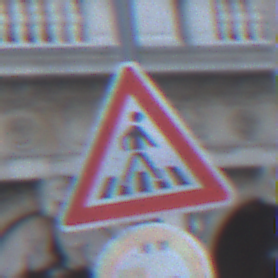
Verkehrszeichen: FussgaengerueberwegLinks
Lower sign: UeberholverbotKraftfahrzeuge
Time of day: Dawn
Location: Outdoor (Urban)
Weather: Clear
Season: NotSpecified
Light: Natural